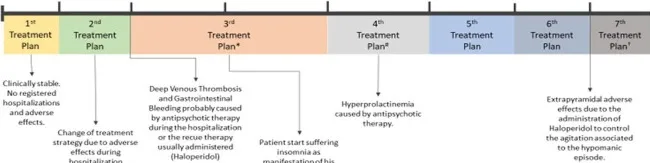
(B) Pharmacotherapy doses. Daily doses administered through the different stages of the patient clinical evolution.
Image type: chart (chart)